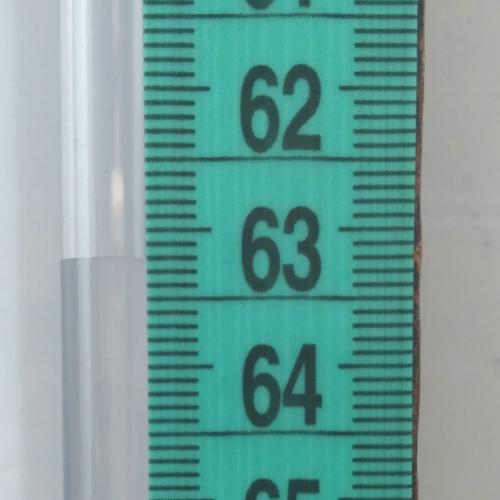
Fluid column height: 63.2 cm